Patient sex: M
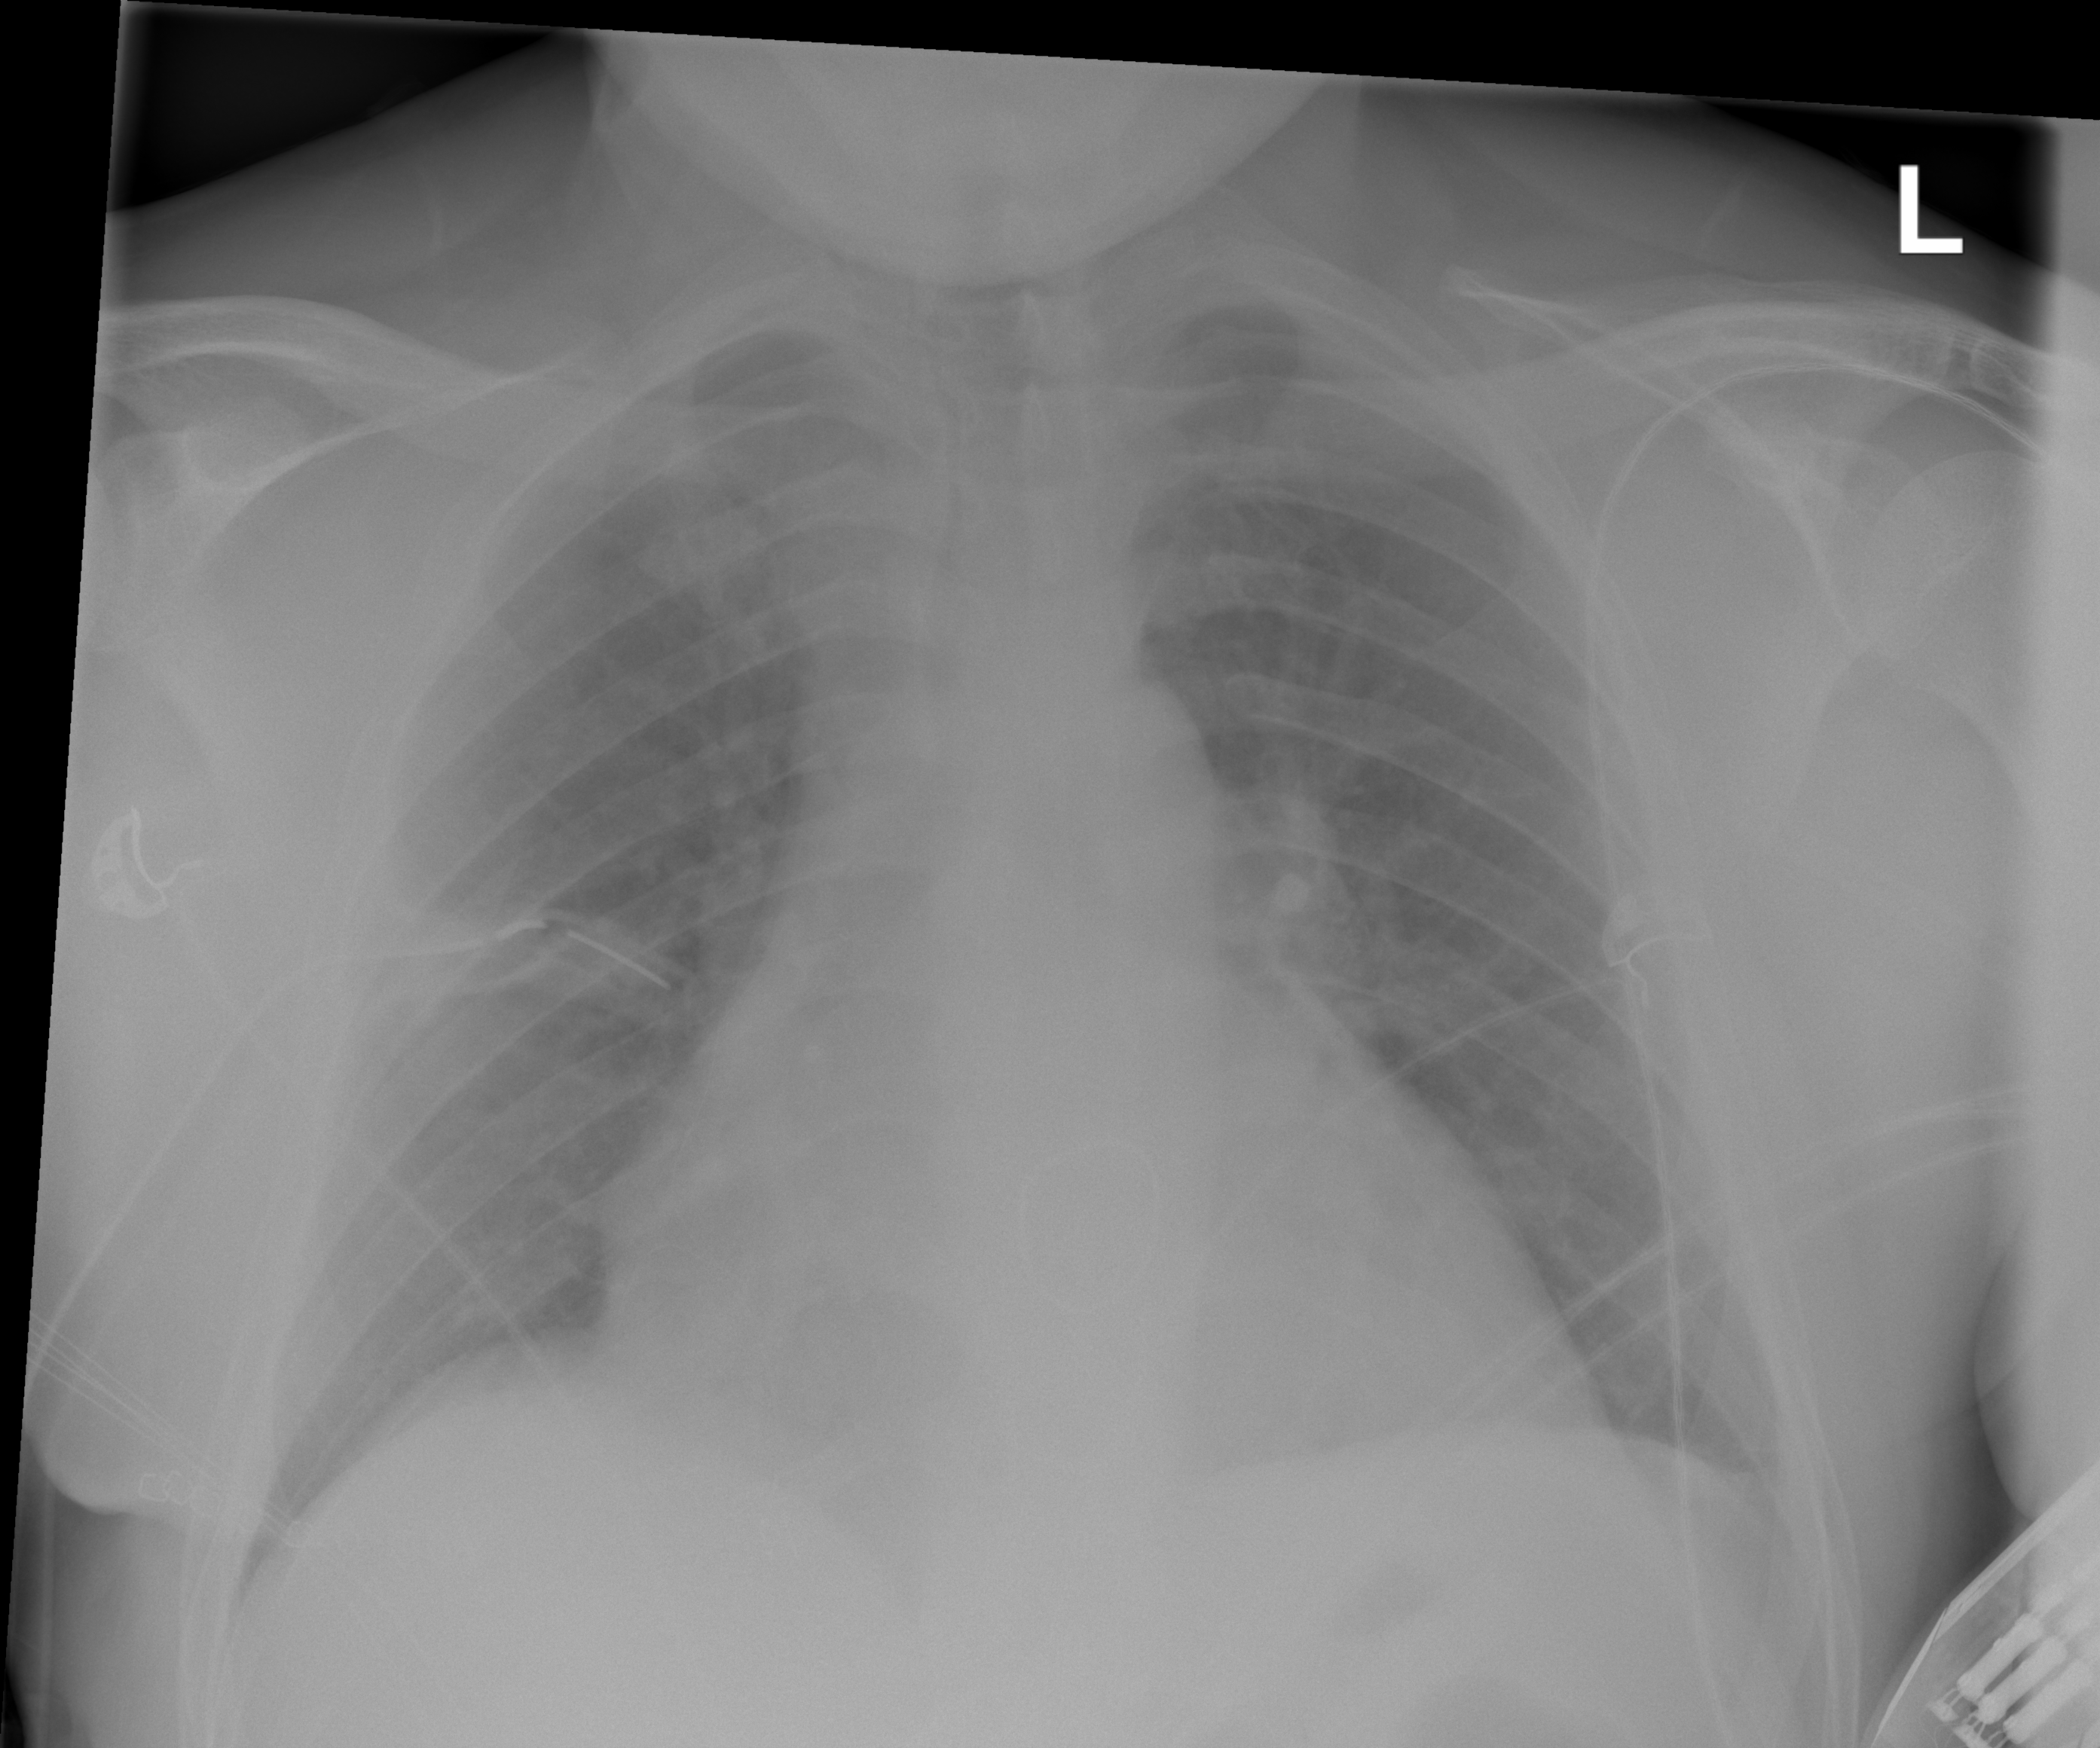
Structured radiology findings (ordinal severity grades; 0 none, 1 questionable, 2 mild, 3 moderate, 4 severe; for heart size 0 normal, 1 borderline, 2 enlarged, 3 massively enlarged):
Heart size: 2
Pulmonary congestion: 2
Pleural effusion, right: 0
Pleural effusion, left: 0
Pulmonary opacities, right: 0
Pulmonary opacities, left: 0
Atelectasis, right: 2
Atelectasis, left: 2